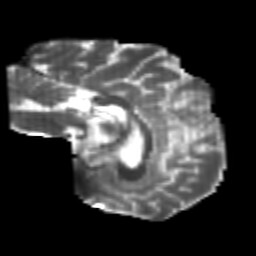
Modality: T2w
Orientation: sagittal
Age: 26
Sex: male
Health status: healthy
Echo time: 0.074 s